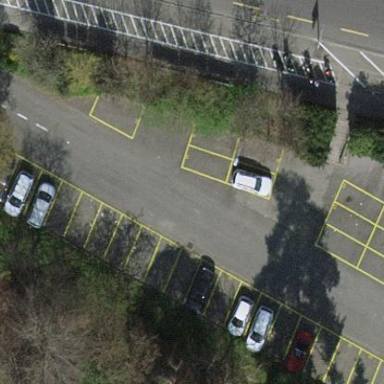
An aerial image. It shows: Parking available on the street side.